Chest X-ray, PA view. Patient: 17 years old, sex M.
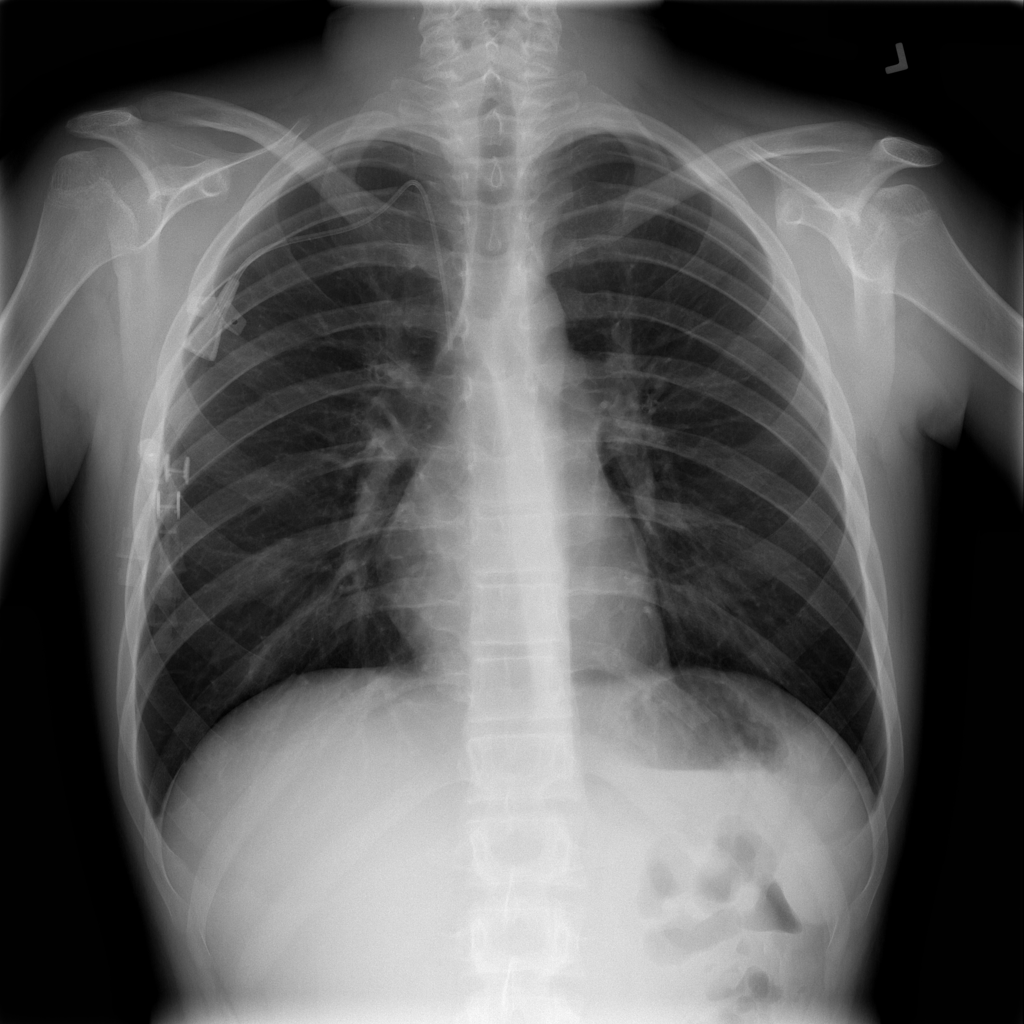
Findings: Infiltration